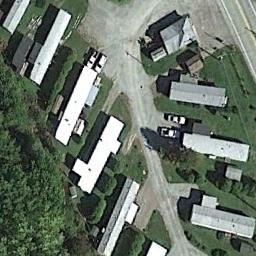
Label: mobile_home_park